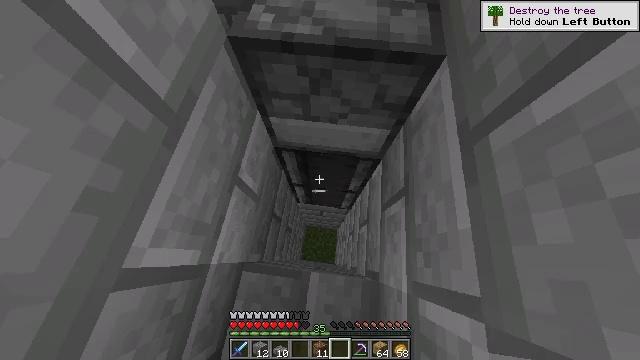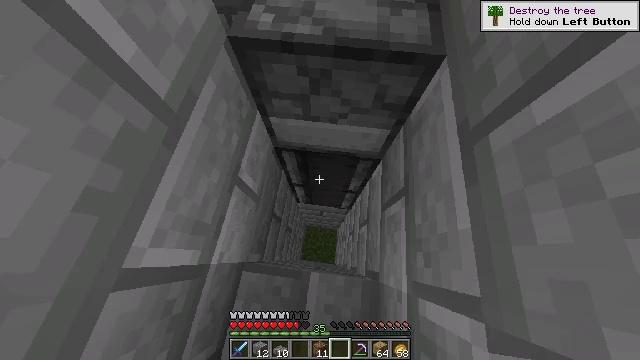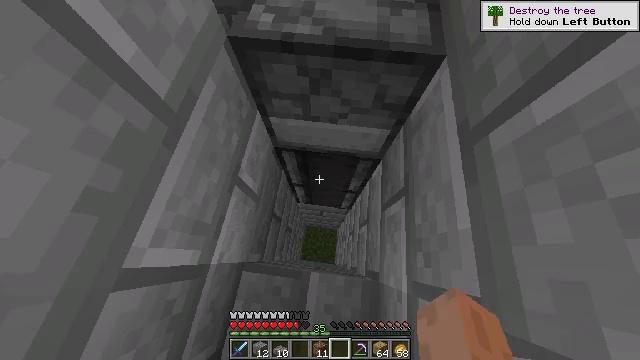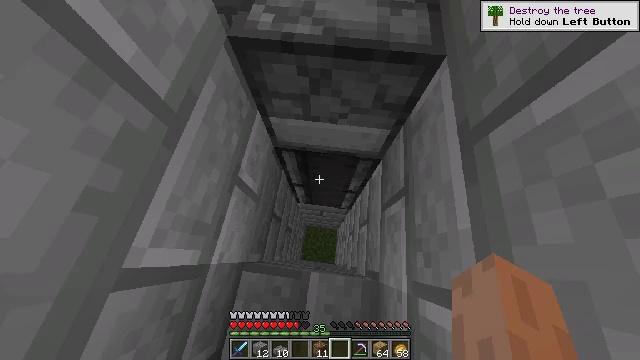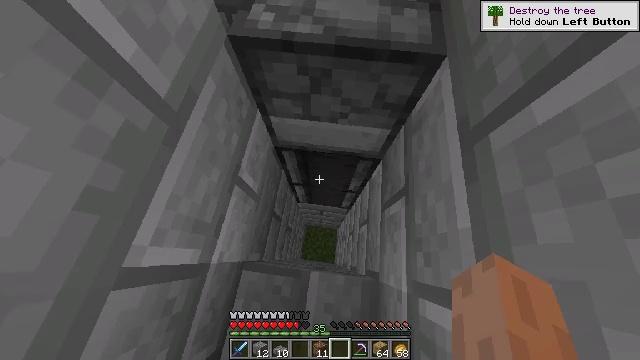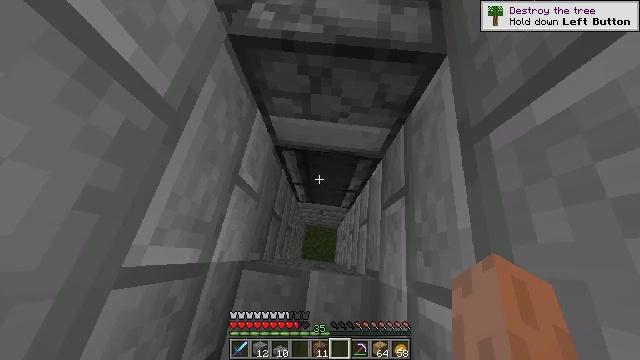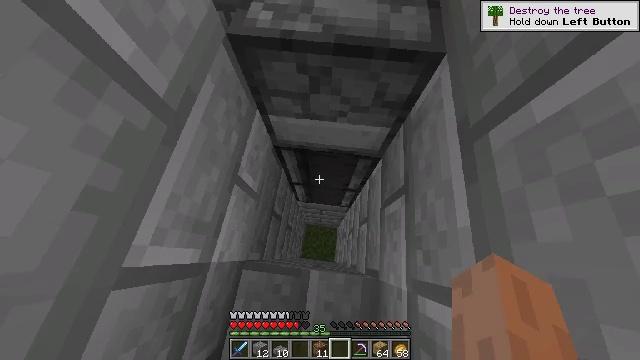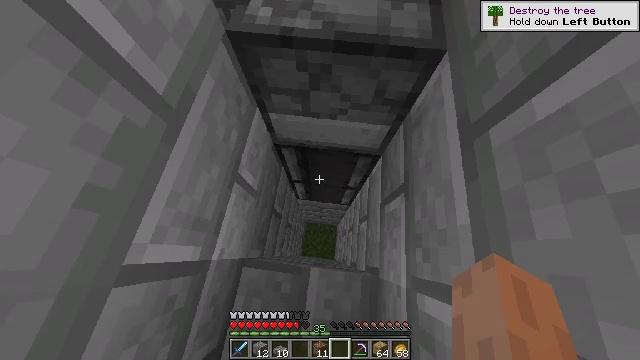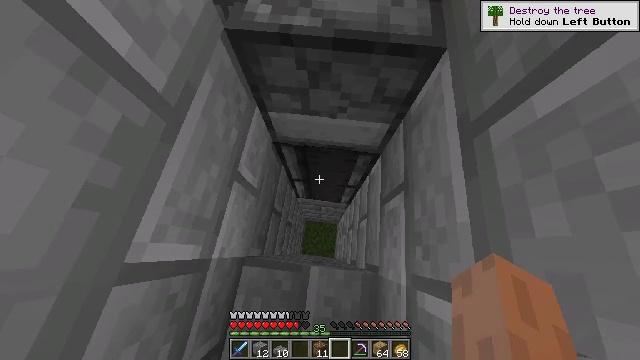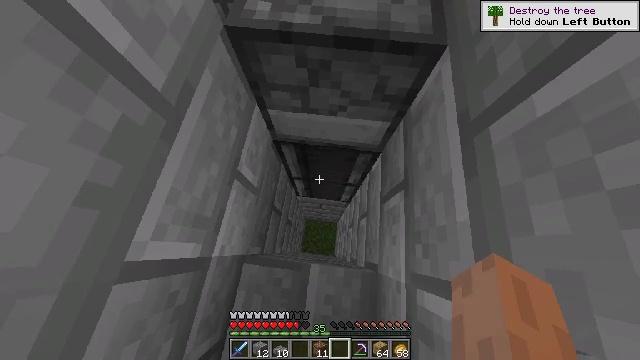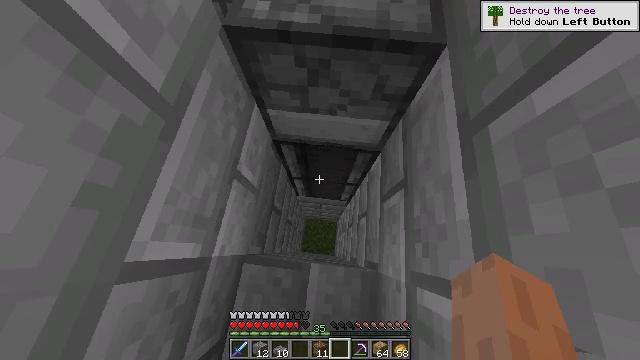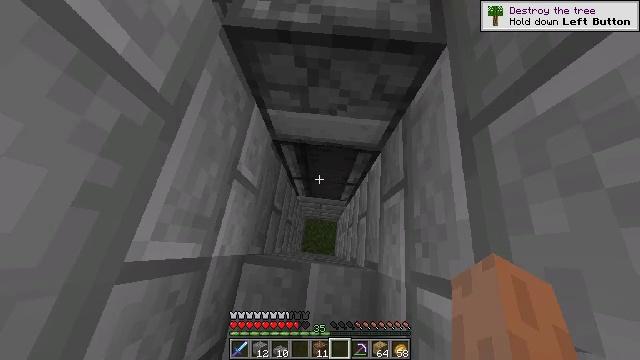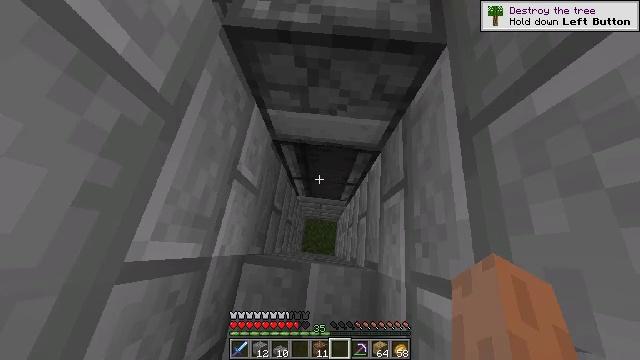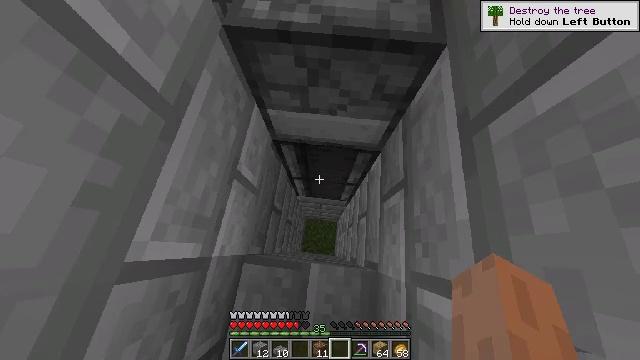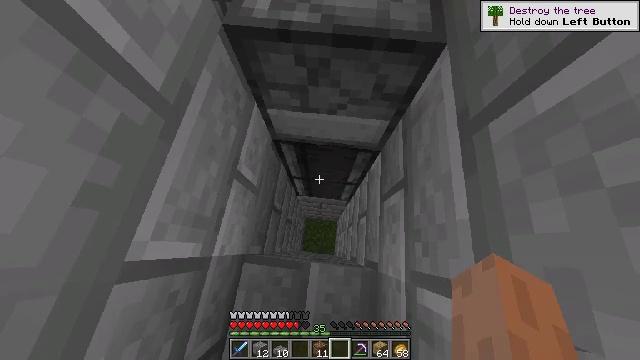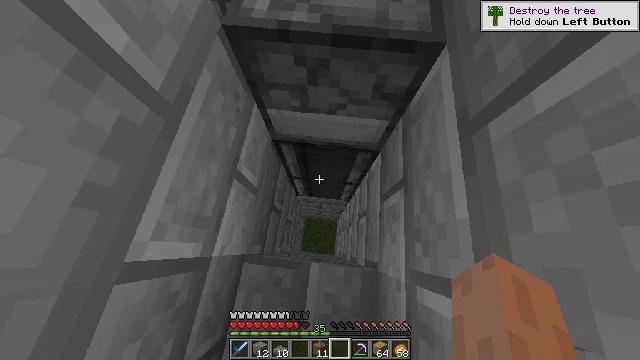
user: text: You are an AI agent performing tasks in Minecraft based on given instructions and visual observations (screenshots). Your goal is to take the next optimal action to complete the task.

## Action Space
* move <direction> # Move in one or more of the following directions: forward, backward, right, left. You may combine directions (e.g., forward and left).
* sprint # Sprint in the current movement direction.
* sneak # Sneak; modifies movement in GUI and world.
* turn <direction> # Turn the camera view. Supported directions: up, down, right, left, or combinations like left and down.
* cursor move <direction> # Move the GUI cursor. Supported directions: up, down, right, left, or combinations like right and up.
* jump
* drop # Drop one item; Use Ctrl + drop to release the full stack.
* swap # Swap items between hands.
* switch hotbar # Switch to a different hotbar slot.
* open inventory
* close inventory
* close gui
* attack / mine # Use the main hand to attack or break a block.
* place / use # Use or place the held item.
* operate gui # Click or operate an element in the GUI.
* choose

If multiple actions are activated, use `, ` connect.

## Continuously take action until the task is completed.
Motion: motion action
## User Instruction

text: Attack the observer device.
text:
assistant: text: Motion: no_op
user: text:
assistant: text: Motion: no_op
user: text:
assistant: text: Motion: no_op
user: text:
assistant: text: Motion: no_op
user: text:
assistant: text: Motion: no_op
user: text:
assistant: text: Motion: no_op
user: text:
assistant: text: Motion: no_op
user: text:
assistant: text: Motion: no_op
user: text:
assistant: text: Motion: no_op
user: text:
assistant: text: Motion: no_op
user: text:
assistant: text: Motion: no_op
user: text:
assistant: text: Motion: no_op
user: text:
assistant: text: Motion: no_op
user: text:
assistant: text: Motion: no_op
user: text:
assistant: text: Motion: no_op
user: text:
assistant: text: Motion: no_op
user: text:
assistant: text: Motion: no_op
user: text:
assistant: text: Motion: no_op
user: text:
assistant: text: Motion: no_op
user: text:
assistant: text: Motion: no_op
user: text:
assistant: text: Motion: no_op
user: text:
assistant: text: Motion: no_op
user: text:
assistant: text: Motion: no_op
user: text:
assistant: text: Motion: no_op
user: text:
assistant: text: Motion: turn down
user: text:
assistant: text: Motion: move forward, turn down
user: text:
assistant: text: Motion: move forward
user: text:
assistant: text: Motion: no_op
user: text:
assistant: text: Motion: no_op
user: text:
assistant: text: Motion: no_op